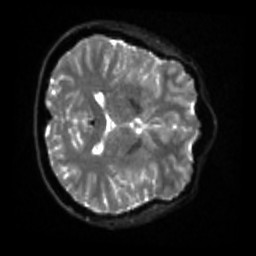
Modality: sbref
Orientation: axial
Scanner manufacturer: siemens
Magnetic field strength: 3 T
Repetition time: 4 s
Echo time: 0.0594 s